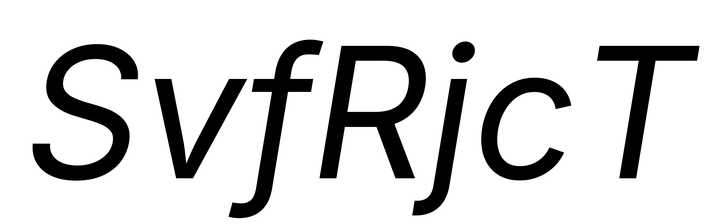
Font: Inter-Italic_Italic